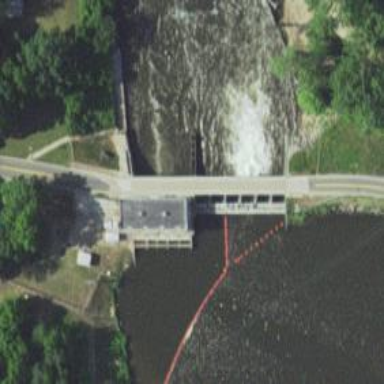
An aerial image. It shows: Dam along waterway.